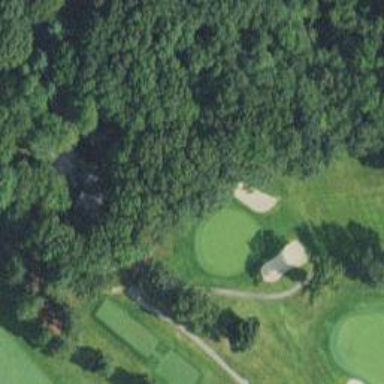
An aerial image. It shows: View of golf hole.